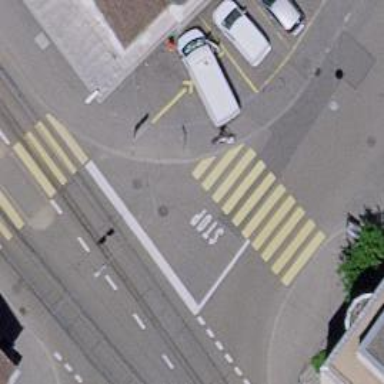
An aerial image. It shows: Kerb barrier.